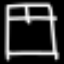
Label: bed